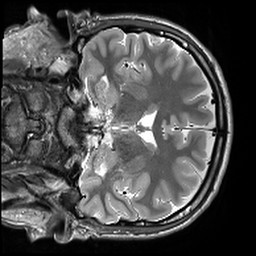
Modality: T2w
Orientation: coronal
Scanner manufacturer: siemens
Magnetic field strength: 3 T
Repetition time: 10.64 s
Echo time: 0.05 s